Identify the transformations in the second image compared to the first.
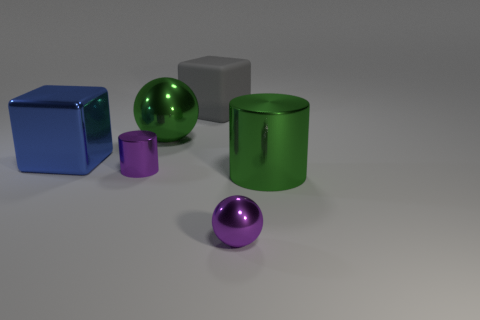
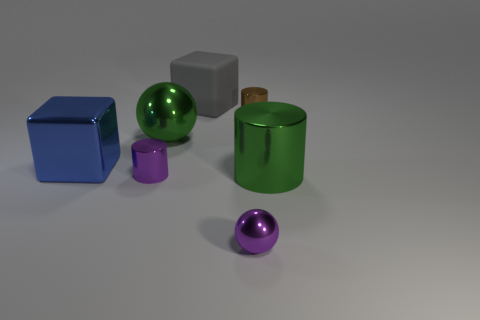
the brown object has appeared
the brown object has been newly placed
the tiny brown metallic cylinder that is behind the blue metallic object has been newly placed
the tiny brown metallic cylinder to the right of the large cylinder has been newly placed
the small brown shiny cylinder to the right of the large green cylinder has been newly placed